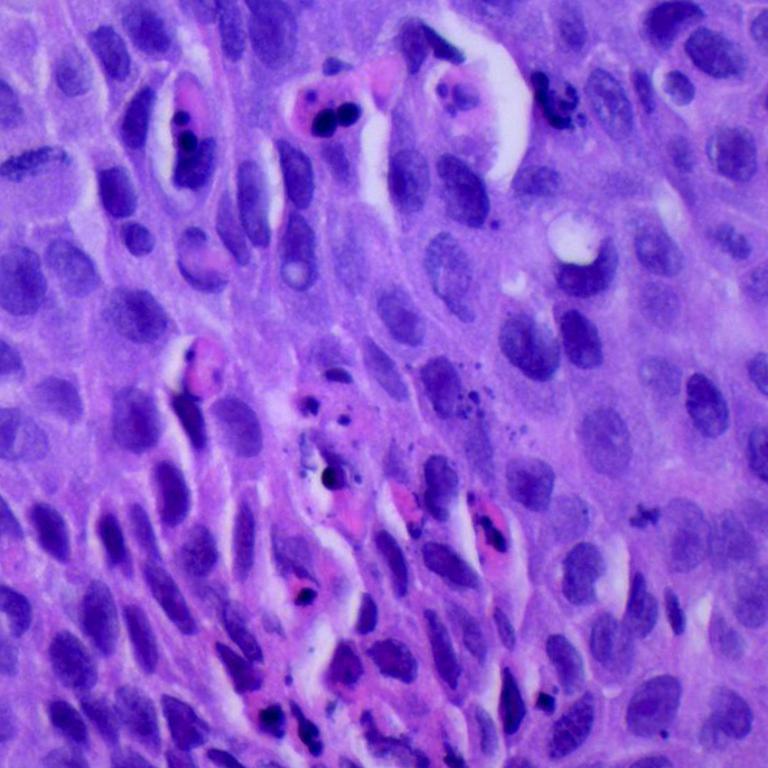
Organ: lung
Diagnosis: squamous carcinomas